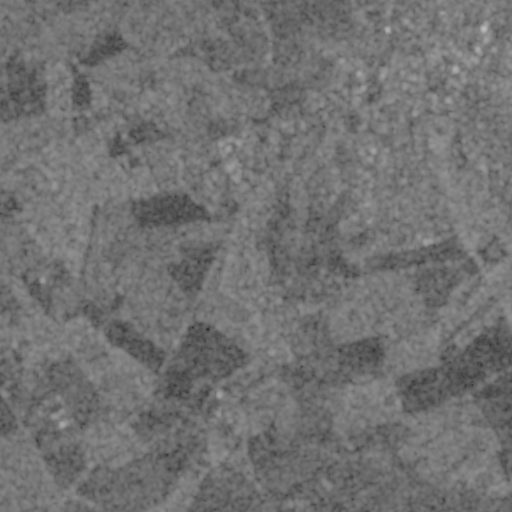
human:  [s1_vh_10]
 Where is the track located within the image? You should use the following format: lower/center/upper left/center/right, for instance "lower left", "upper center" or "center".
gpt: The track is located in the upper right of the image.
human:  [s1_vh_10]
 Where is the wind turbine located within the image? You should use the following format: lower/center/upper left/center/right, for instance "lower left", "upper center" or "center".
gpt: The wind turbine is located in the center left of the image.
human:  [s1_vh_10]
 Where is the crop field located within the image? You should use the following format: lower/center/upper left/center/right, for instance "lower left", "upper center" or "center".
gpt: There is no crop field in the image.

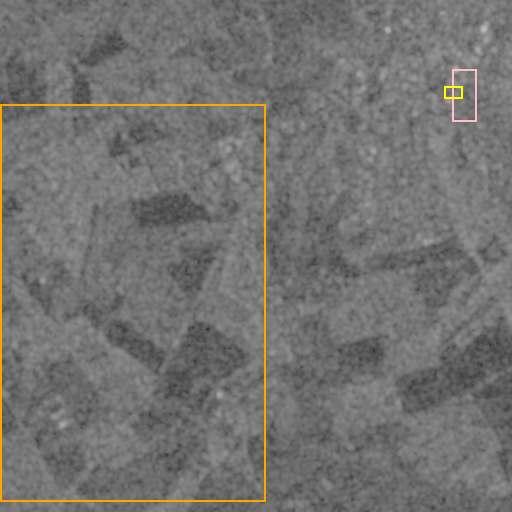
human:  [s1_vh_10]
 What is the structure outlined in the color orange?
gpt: The structure outlined in orange is a crop field.
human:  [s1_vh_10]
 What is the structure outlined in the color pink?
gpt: The structure outlined in pink is a park.
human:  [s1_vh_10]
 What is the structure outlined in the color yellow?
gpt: The structure outlined in yellow is a parking lot.
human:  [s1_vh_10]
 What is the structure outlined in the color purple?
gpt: There is no purple outline.